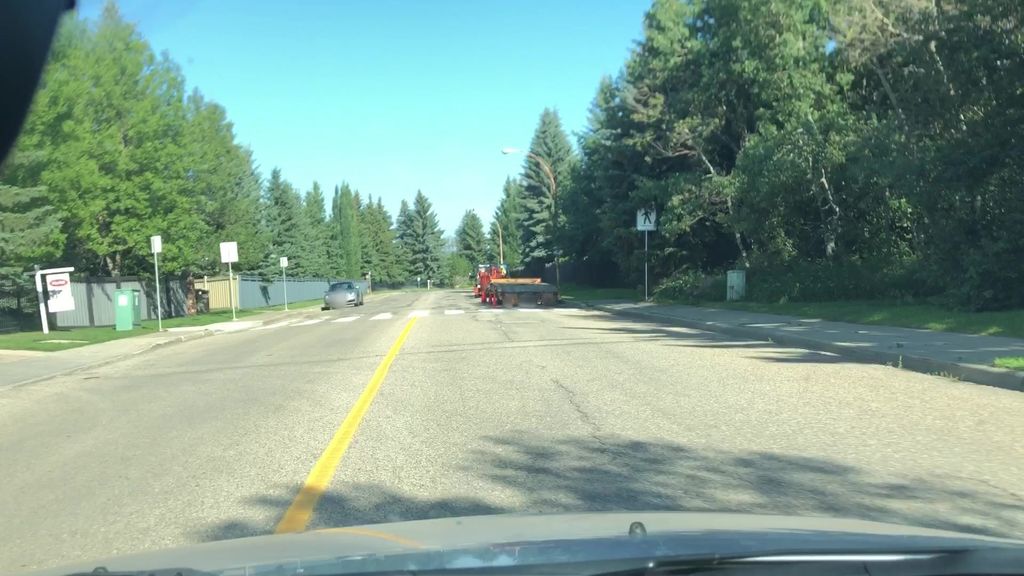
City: edmonton